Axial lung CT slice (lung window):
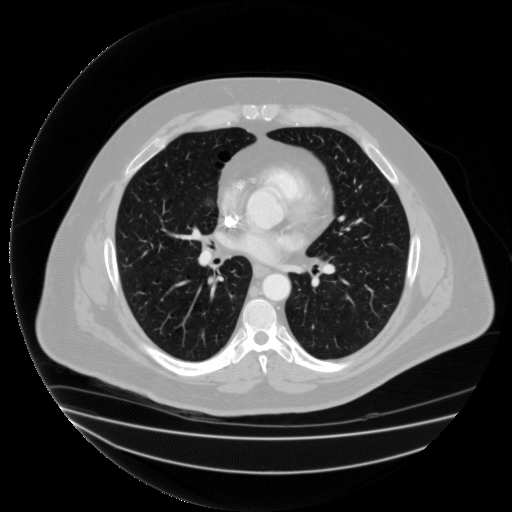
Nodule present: yes
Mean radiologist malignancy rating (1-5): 3.333